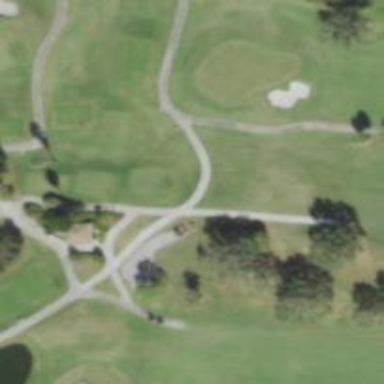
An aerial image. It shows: Path for both roads and golfers.